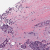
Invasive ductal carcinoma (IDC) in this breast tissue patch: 1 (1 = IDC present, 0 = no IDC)